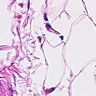
Metastatic tissue present: no